Field crop: tomato
Growth stage: 1
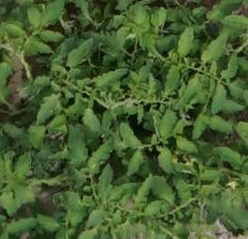
Species: tomato